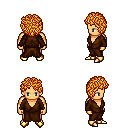
a pixel art fantasy rpg character, male body template, human, tanned skin, brown robe, red pants, light blonde curly afro hairstyle, gold boots, four views (front, back, left, right), 2x2 character sprite sheet, small pixel art, hard edges, no anti-aliasing